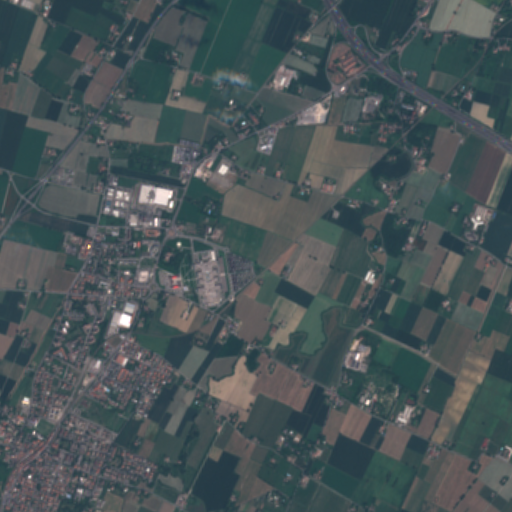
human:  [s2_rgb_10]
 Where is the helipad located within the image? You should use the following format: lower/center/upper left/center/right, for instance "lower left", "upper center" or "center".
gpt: The helipad is located in the center of the image.
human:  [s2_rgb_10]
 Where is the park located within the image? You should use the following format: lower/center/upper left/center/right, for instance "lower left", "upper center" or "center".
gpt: The park is located in the left of the image.
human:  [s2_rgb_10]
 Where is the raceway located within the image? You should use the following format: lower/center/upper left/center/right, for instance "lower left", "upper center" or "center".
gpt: The raceway is located in the lower right of the image.
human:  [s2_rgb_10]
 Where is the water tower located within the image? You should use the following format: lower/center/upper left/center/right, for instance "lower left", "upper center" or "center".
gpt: The water tower is located in the center left of the image.
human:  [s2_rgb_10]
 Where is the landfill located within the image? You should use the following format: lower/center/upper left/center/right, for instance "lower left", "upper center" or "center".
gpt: There is no landfill in the image.